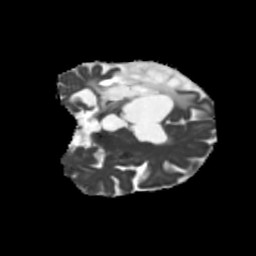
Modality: MD
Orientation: coronal
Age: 71
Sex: female
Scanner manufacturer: siemens
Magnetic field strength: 3 T
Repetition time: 5.25 s
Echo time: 0.08 s